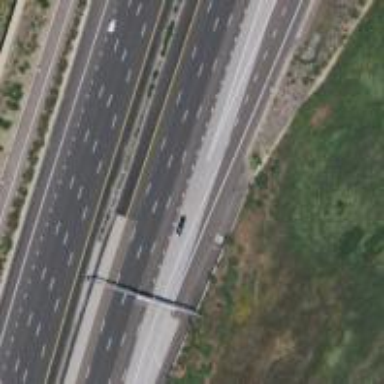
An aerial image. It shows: Motorway.